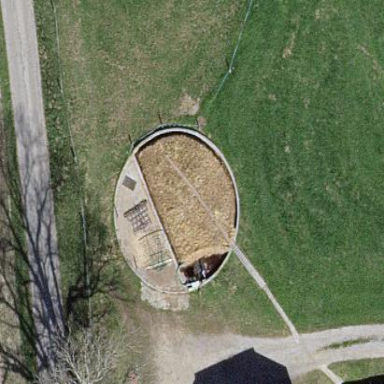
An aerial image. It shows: Storage tank which is man-made and housed in building.